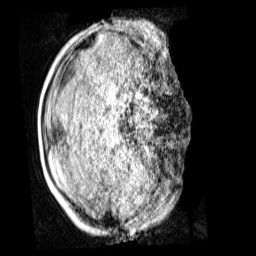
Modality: MP2RAGE
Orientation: axial
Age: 9
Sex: male
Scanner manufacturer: siemens
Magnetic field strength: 3 T
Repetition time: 4 s
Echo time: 0.00299 s